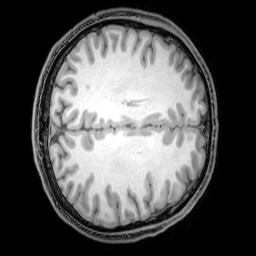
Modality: T1w
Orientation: axial
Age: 22
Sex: male
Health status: healthy
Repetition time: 0.081 s
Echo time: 0.037 s